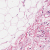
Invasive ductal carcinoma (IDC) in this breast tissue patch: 0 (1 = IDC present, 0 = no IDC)